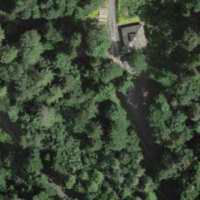
EUNIS habitat code: 44
Species observed at this site:
Lathyrus vernus
Cardamine heptaphylla